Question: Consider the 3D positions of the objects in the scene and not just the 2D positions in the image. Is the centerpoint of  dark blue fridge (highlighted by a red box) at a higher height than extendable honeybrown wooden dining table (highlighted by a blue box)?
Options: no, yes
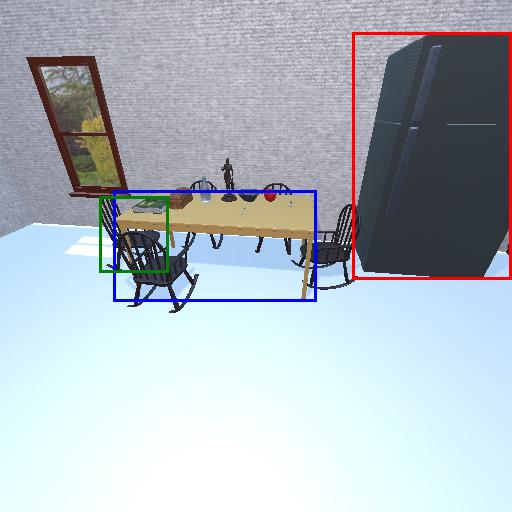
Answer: no